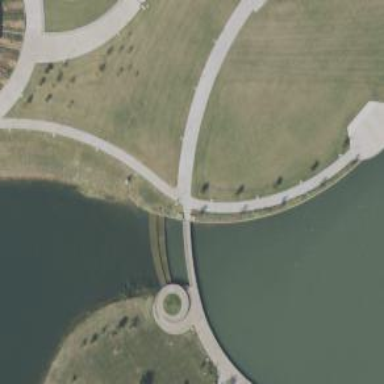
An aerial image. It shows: Path leading to bridge.